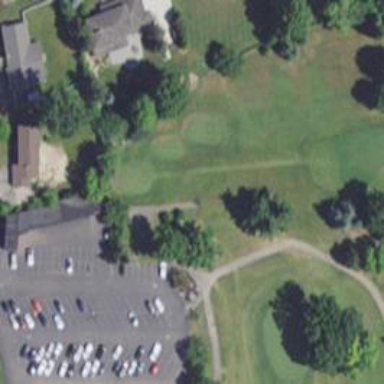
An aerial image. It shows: Service road used as golf cart path.